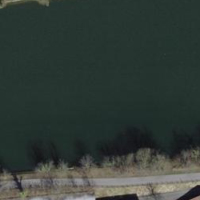
EUNIS habitat code: 15
Species observed at this site:
Hyacinthoides hispanica
Allium ursinum
Anas platyrhynchos